Question: Disclaimer: I'm very new to both ST2 and coding.
Running Mac OSX.
I am trying to find a way to get the L command to NOT select:
- -
Here's an example:

I found a partial answer to this question on Stack overflow already:
<URL>
That solves the problem of NOT selecting the next line, but indentations are still a bother. That solution is enabled in the GIF I linked.
I feel stumped.
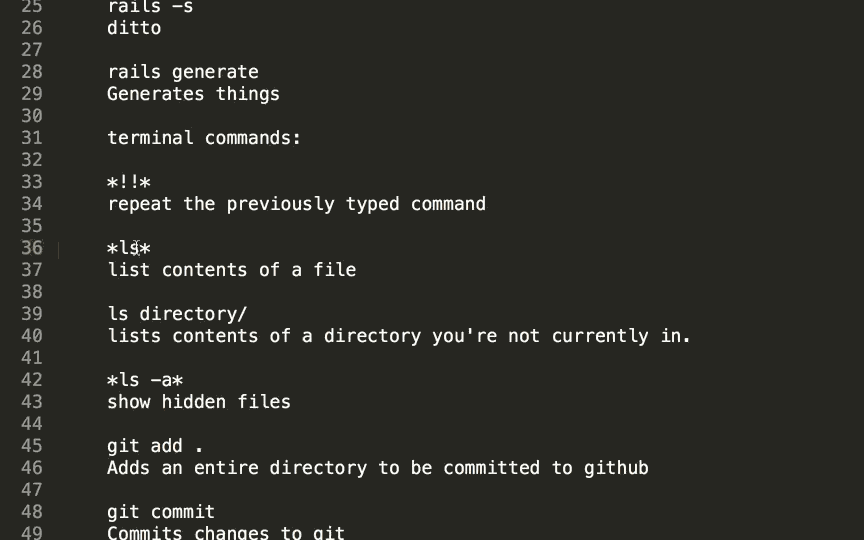
Answer: You can use the following as a plugin. Note this will not select the next line if the cursor is at the end like the other post, but that isn't the behavior I would expect. You can modify this so it will do that if you want.
'''
import sublime
import sublime_plugin
class TrimmedLineSelect(sublime_plugin.TextCommand):
def run(self, edit):
line_regions = []
new_line_regions = []
view = self.view
cursors = view.sel()
for cursor in cursors:
line_regions.append(view.line(cursor))
for region in line_regions:
line_content = view.substr(region)
full_length = len(line_content)
stripped_length = len(line_content.lstrip())
num_removed = full_length - stripped_length
new_region = sublime.Region(region.begin() + num_removed, region.end())
new_line_regions.append(new_region)
view.sel().clear()
for region in new_line_regions:
view.sel().add(region)
'''
The command will be 'trimmed_line_select'